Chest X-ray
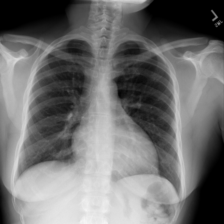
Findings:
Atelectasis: negative
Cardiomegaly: negative
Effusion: negative
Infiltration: negative
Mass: negative
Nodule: negative
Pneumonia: negative
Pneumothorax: negative
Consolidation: negative
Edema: negative
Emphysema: negative
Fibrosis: negative
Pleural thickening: negative
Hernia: negative